Field crop: maize
Growth stage: 1
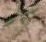
Species: atriplex